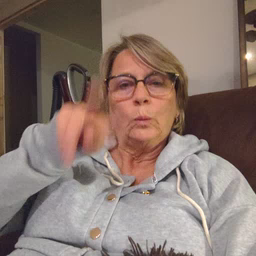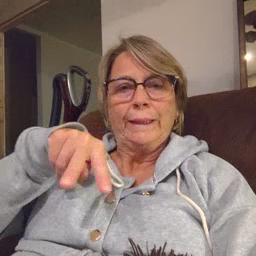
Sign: read